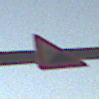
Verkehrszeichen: Steigung10
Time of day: MorningAfternoon
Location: Outdoor (Urban)
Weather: Clear
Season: NotSpecified
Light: Natural